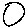
Label: triangle